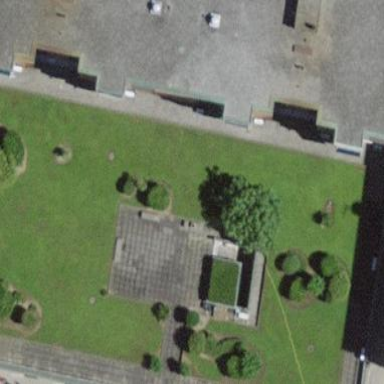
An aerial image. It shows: Commercial building.